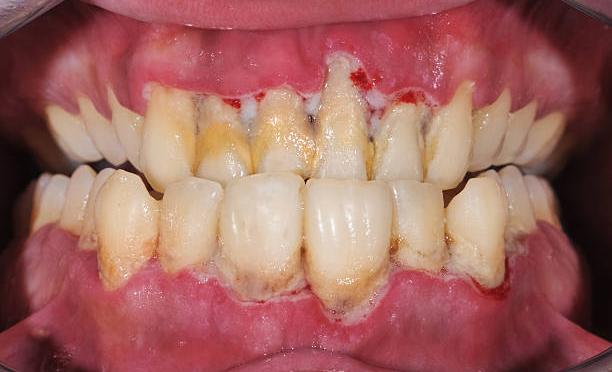
Condition: Calculus